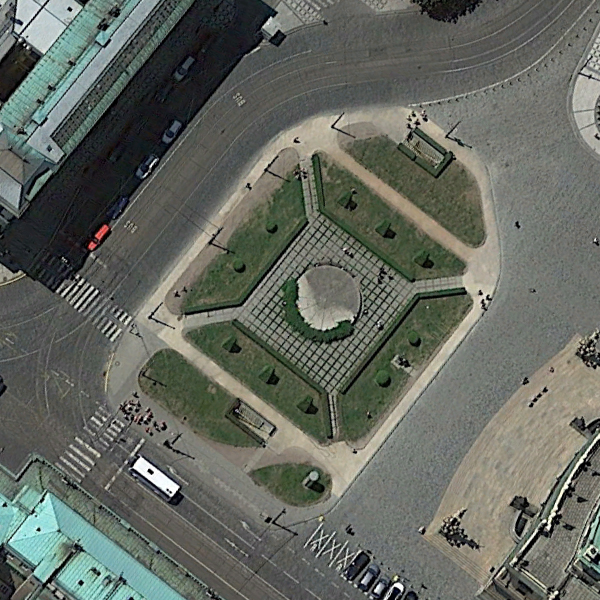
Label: Square